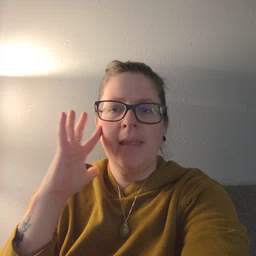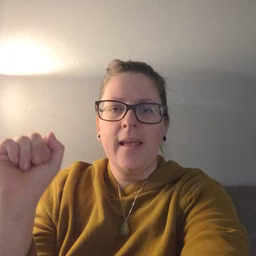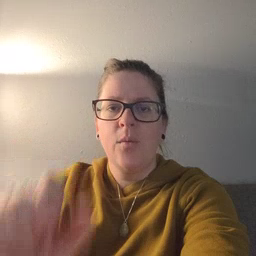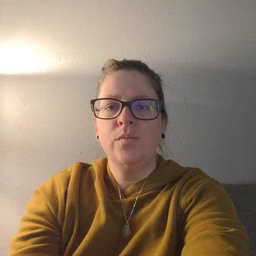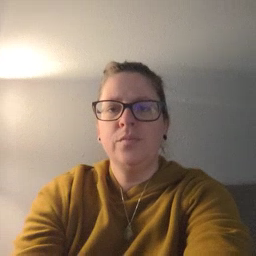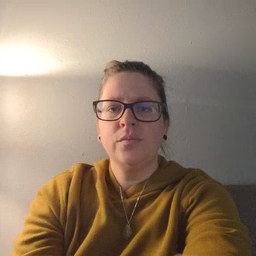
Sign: loud